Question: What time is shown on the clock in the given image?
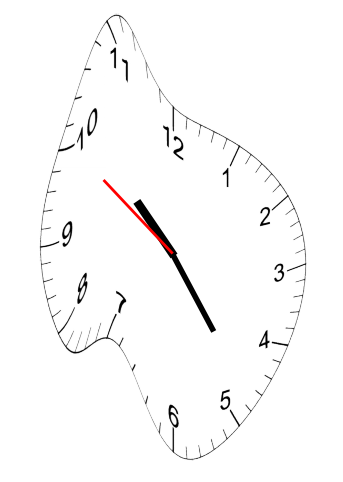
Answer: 10:23:50